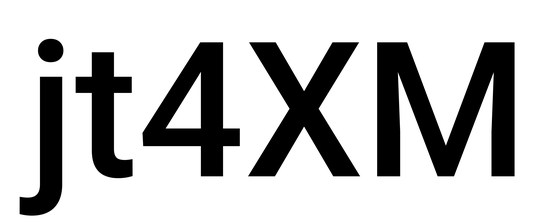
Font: Roboto_Medium